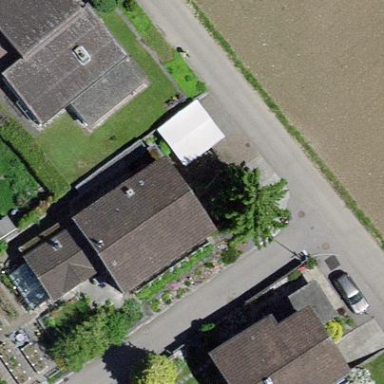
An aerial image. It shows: Detached building.